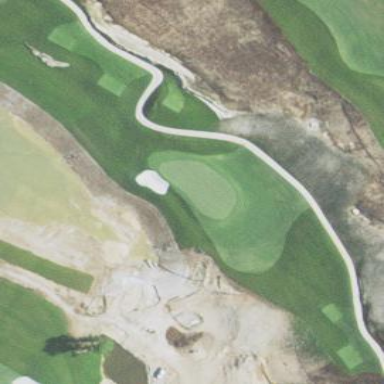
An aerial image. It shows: Rough area in golf course.